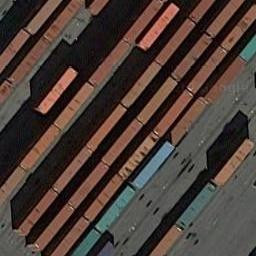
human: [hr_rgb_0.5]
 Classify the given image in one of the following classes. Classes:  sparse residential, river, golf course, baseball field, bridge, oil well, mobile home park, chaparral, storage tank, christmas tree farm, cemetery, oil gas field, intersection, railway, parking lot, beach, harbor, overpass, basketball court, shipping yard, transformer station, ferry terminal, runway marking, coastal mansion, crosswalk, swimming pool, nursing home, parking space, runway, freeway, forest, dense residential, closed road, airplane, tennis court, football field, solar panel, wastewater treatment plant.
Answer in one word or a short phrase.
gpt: shipping yard